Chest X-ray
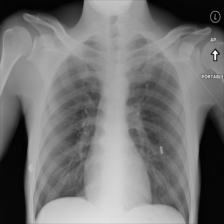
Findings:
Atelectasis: negative
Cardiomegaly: negative
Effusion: negative
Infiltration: negative
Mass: negative
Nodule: negative
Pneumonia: negative
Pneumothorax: negative
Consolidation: negative
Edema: negative
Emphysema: negative
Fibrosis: negative
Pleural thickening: negative
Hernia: negative